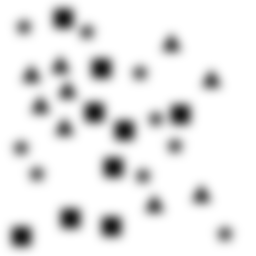
Squares: 9
Triangles: 9
Stars: 9
Total shapes: 27